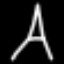
Label: The Eiffel Tower